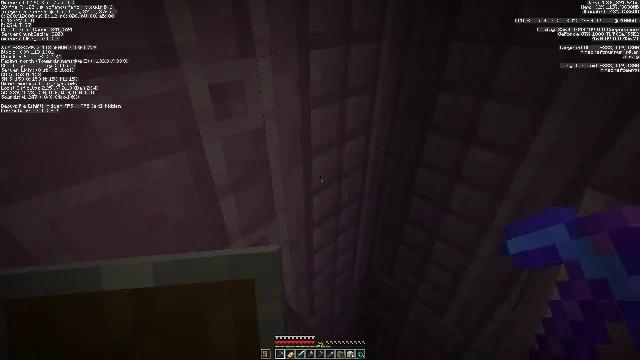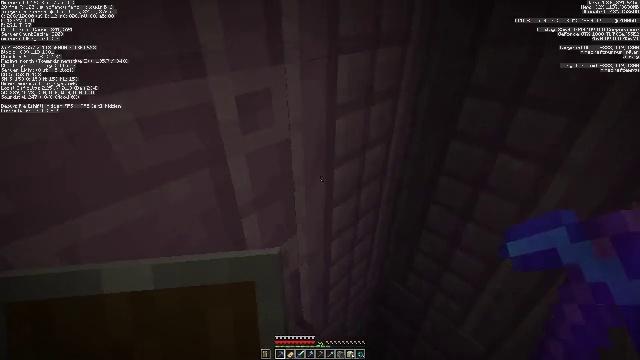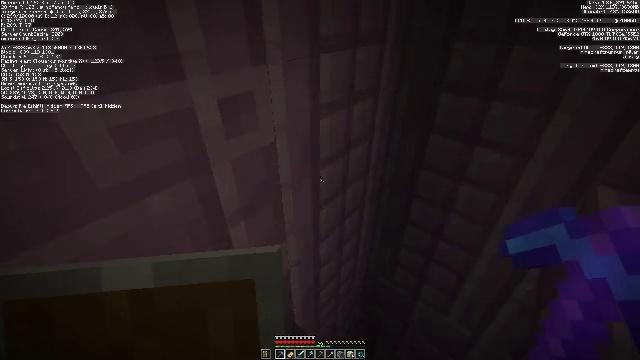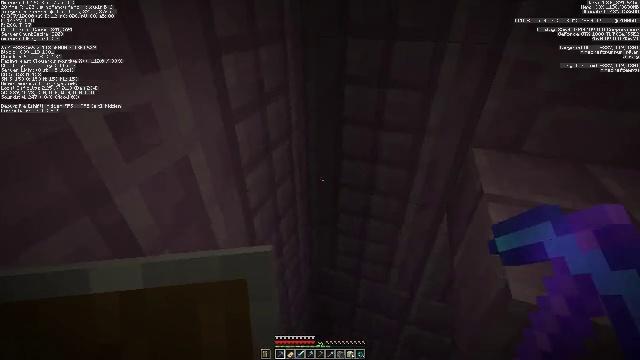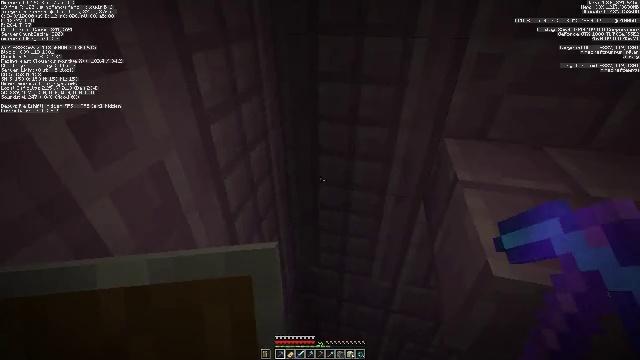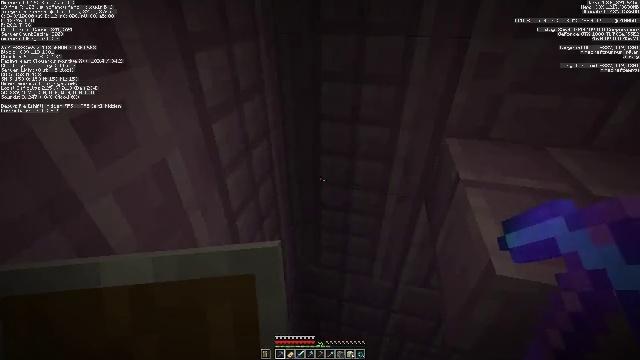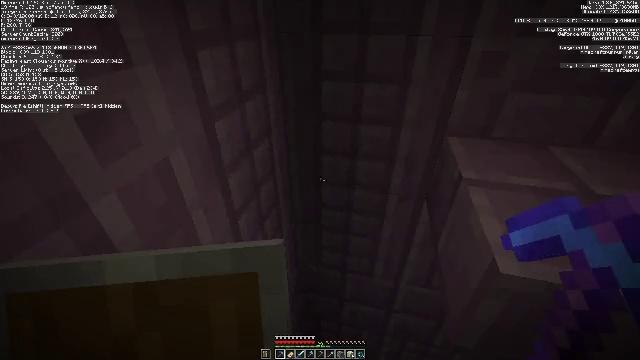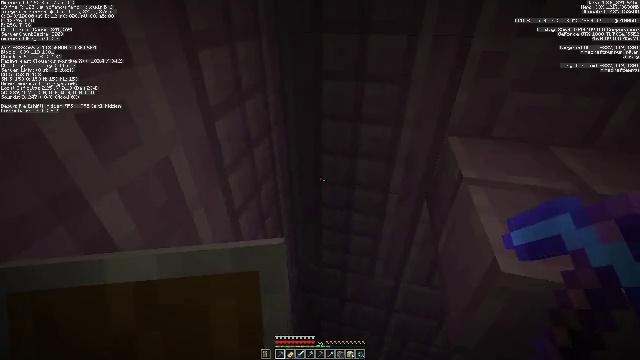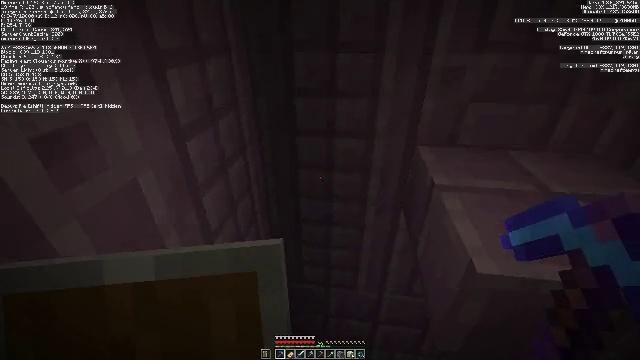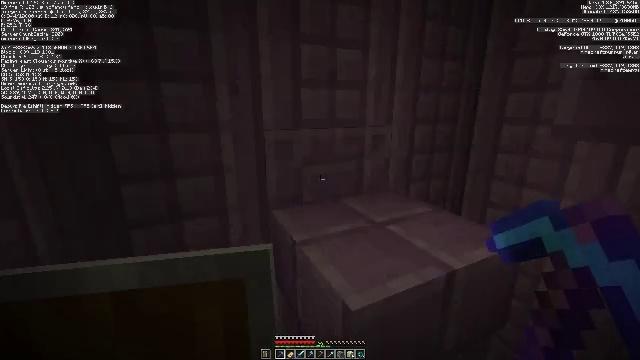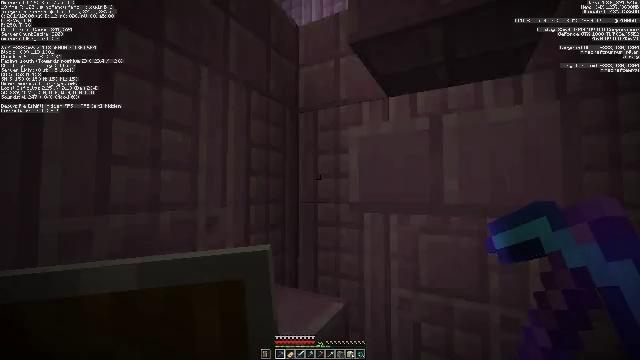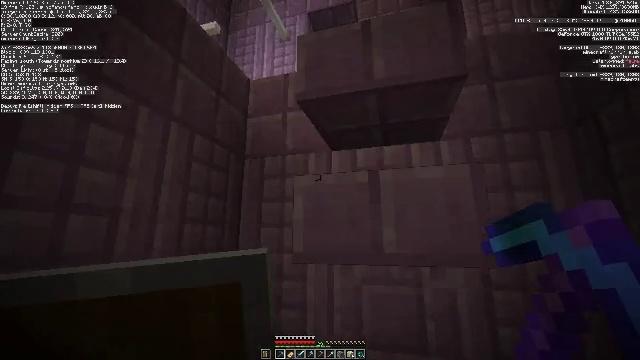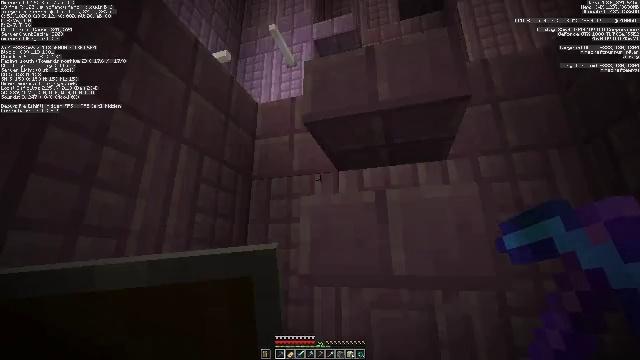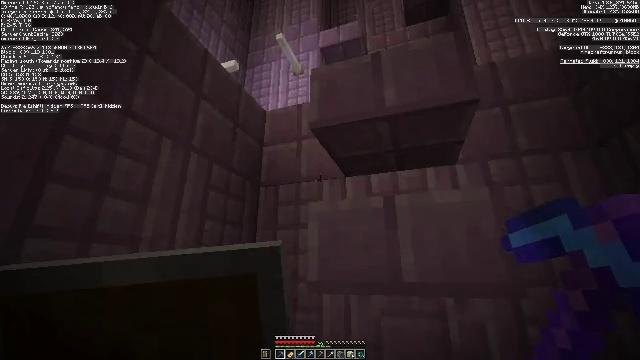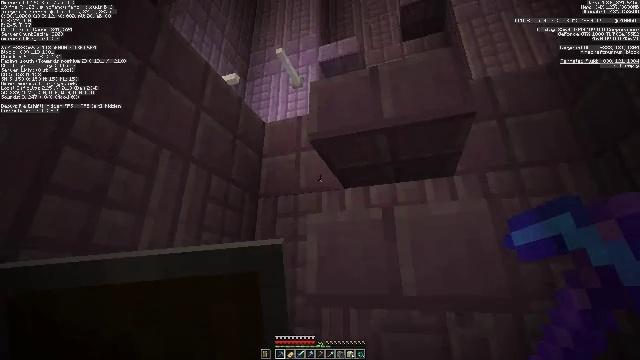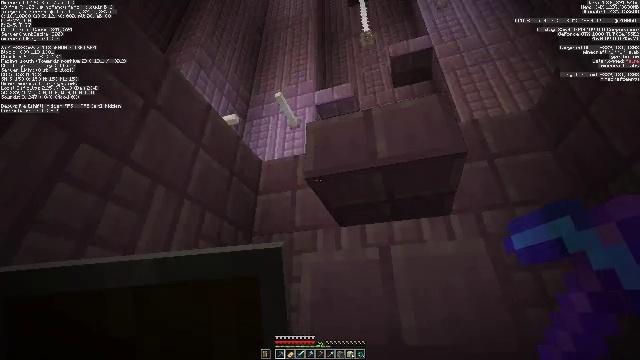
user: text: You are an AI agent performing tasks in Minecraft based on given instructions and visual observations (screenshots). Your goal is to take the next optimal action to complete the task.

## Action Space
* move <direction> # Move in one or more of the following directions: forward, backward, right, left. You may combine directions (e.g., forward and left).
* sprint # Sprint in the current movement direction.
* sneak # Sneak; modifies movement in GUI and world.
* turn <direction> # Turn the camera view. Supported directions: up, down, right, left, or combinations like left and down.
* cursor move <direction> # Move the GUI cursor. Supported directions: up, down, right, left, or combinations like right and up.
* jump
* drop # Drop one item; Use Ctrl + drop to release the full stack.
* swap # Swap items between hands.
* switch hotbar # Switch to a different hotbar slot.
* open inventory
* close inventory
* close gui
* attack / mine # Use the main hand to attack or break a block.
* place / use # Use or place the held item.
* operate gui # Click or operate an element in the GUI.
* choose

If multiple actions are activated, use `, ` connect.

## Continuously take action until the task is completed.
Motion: motion action
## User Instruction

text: Mine the purpur block.
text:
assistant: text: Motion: no_op
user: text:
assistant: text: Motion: turn right
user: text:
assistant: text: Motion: turn right
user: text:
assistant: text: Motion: turn right
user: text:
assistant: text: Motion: no_op
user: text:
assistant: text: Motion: no_op
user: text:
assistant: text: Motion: no_op
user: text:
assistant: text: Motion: turn right and up
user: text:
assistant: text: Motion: turn right and up
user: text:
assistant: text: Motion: turn right and up
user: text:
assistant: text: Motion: turn right and up
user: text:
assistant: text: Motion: turn left and up
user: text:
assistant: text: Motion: turn left and up
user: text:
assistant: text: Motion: turn up
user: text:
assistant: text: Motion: turn right and up
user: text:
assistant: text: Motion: turn up
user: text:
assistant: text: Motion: no_op
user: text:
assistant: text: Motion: no_op
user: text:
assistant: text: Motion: no_op
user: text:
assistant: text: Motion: no_op
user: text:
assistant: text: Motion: turn left and down
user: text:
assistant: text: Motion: turn left and down
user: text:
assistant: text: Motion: turn left and down
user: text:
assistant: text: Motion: turn down
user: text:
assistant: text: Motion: turn down
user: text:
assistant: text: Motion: turn down
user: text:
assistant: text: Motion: turn down
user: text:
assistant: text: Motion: move forward
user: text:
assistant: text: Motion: move forward
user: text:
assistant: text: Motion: move forward, jump